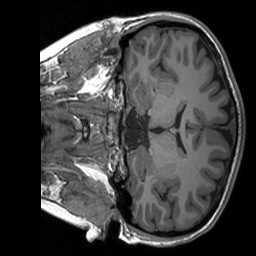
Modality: T1w
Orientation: coronal
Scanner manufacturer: siemens
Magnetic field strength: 3 T
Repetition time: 1.76 s
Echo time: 0.0022 s